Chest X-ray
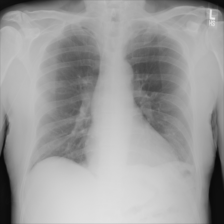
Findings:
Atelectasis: negative
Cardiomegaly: negative
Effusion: negative
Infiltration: negative
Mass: negative
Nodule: negative
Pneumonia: negative
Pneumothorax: negative
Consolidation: negative
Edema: negative
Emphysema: negative
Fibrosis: negative
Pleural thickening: negative
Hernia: negative